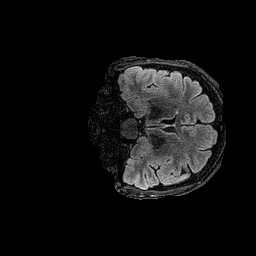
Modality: FLAIR
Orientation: coronal
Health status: ill
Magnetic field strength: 3 T